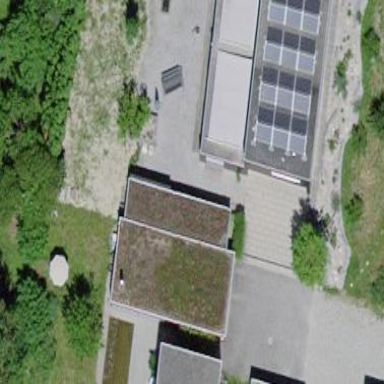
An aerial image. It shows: Garages with flat roofs.